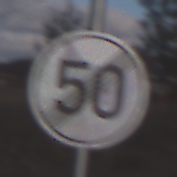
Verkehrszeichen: EndeGeschwindigkeit50
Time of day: MorningAfternoon
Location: Outdoor (Nature)
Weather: PartlyCloudy
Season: NotSpecified
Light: Natural